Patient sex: M
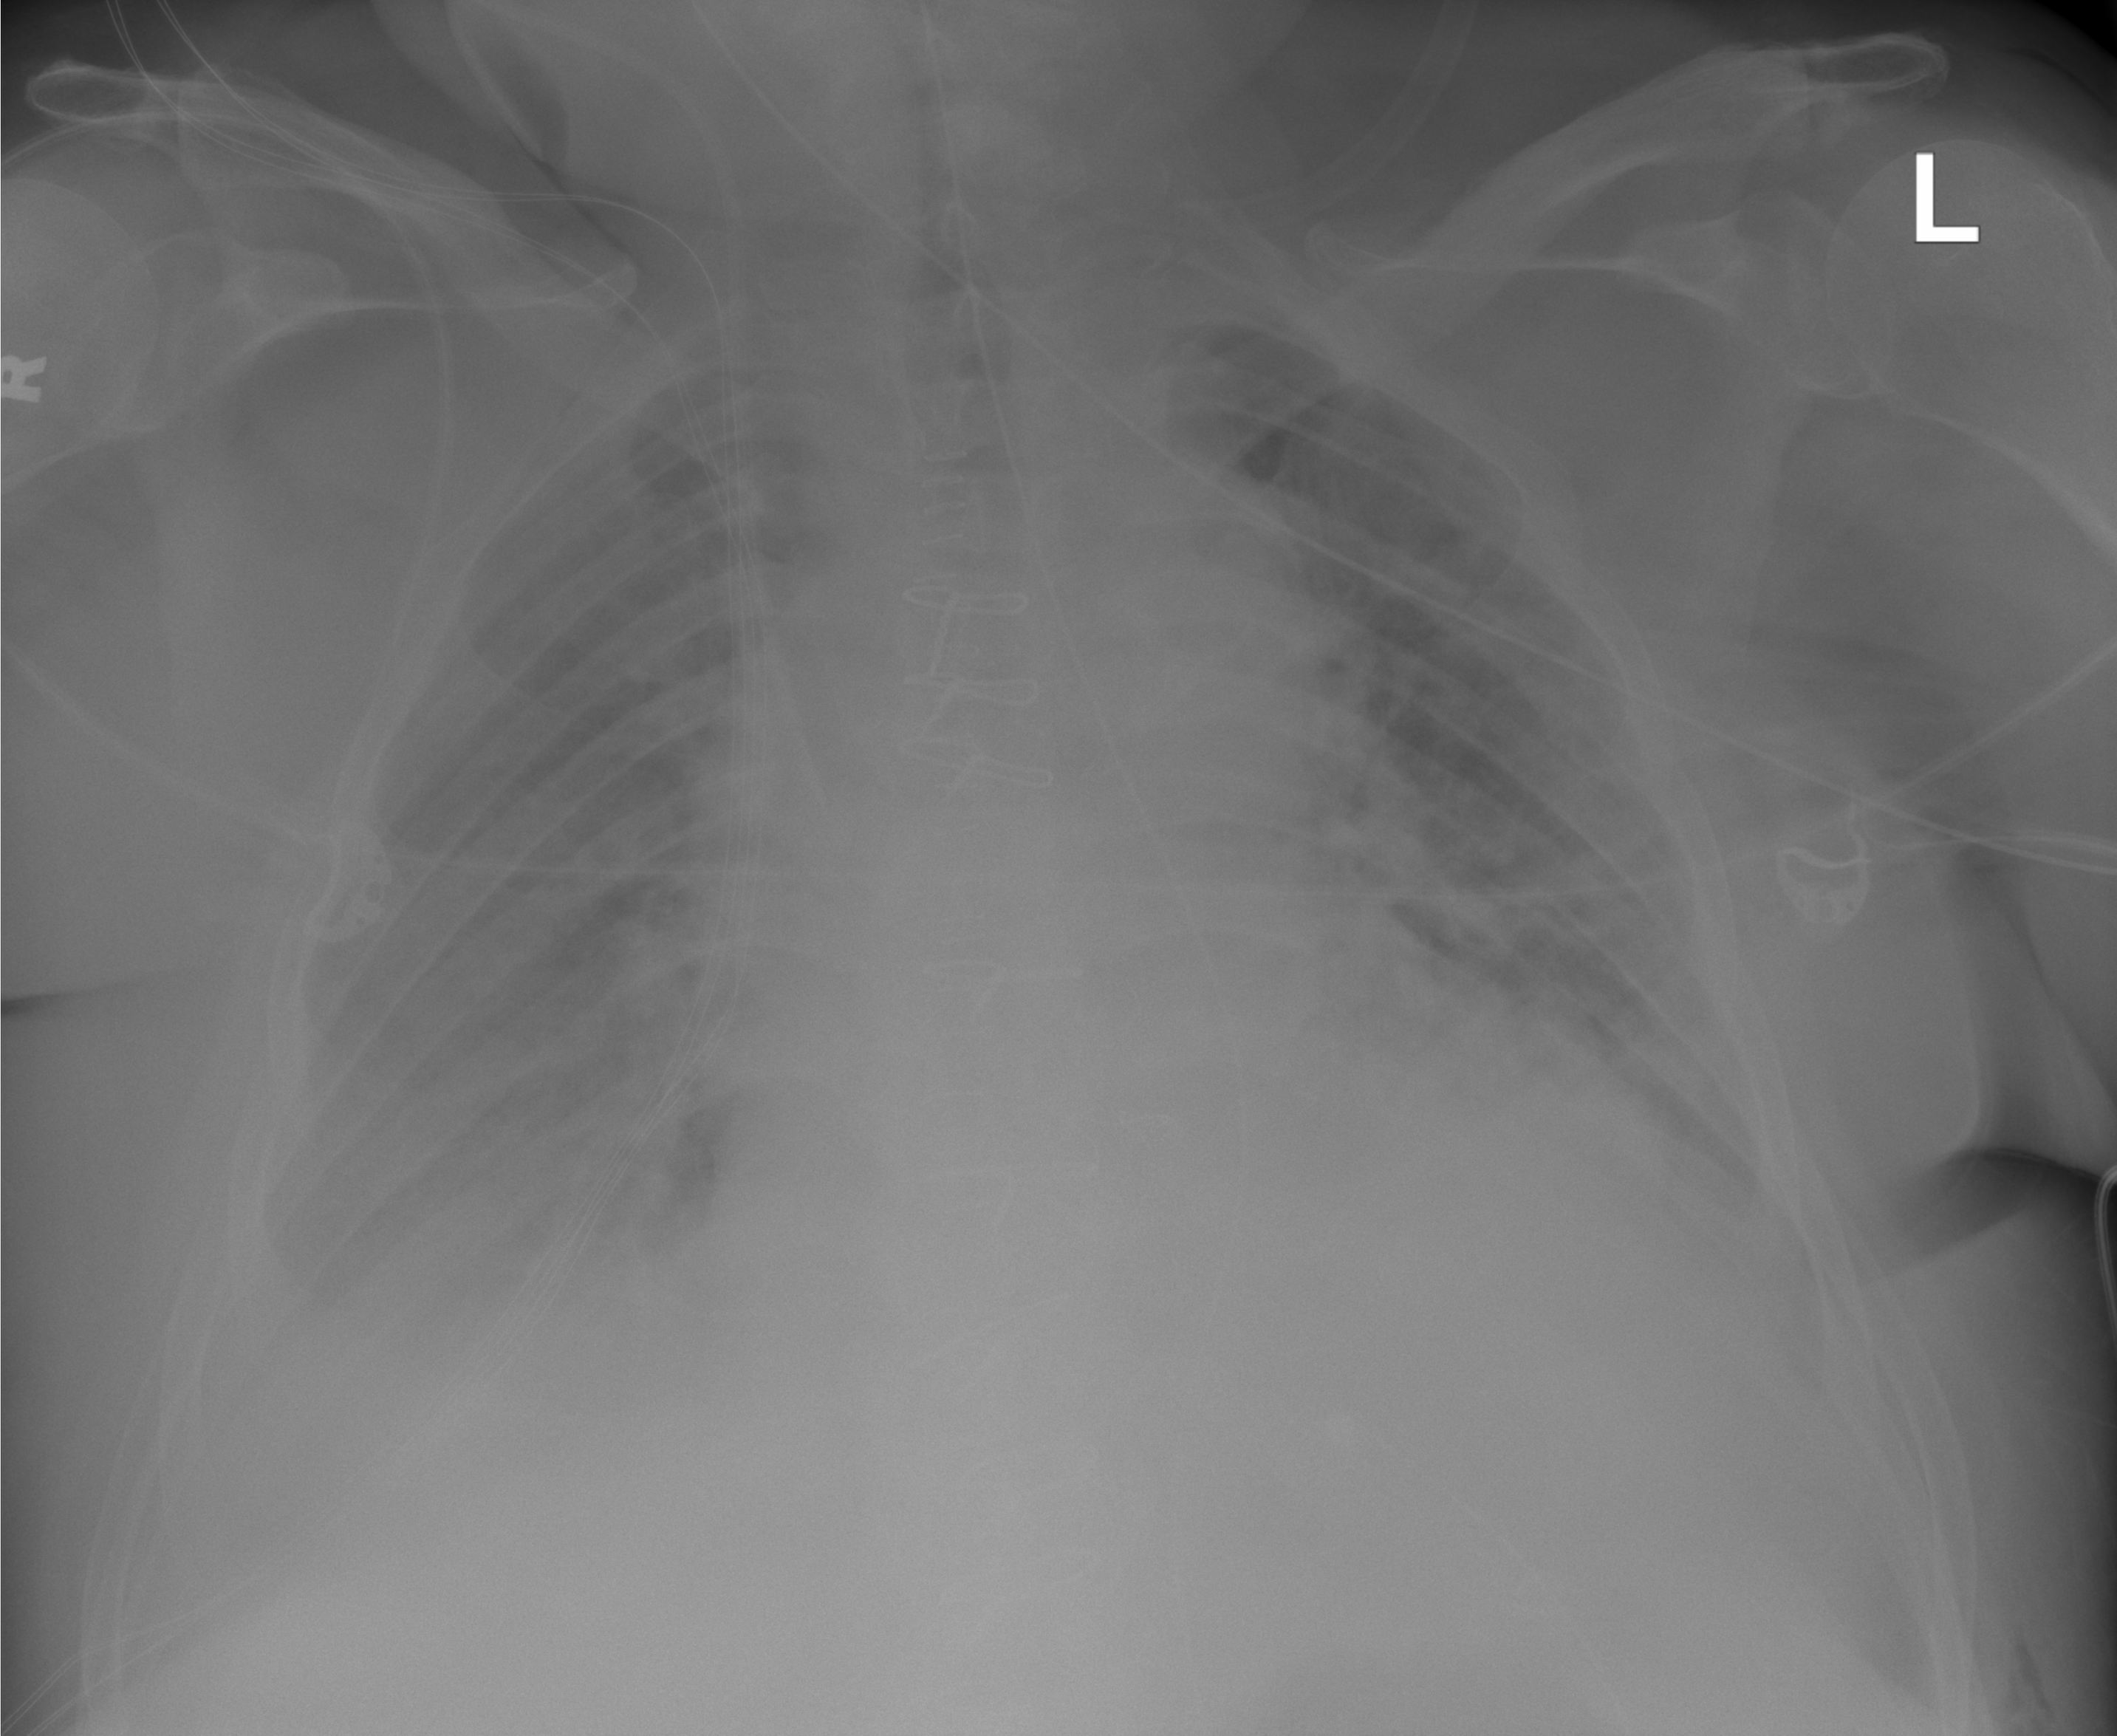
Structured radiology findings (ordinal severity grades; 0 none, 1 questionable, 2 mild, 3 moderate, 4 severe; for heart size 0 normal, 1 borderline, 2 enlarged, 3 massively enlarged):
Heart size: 2
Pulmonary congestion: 3
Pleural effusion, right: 2
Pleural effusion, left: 2
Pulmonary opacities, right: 2
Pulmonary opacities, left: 2
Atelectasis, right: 3
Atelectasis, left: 3